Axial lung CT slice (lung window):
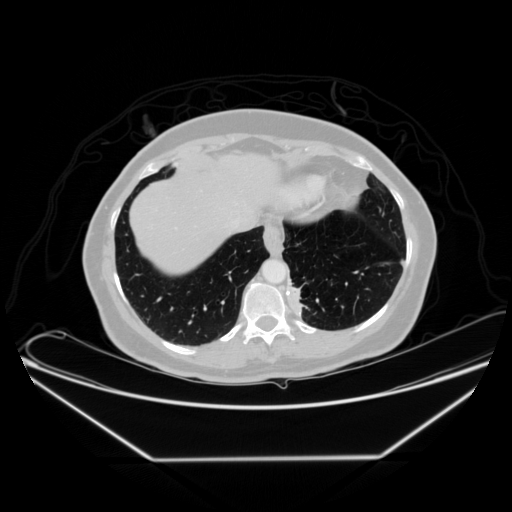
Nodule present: no